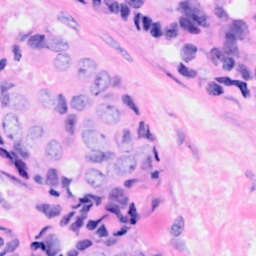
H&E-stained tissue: Breast